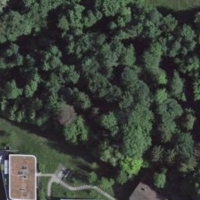
EUNIS habitat code: 41
Species observed at this site:
Allium ursinum